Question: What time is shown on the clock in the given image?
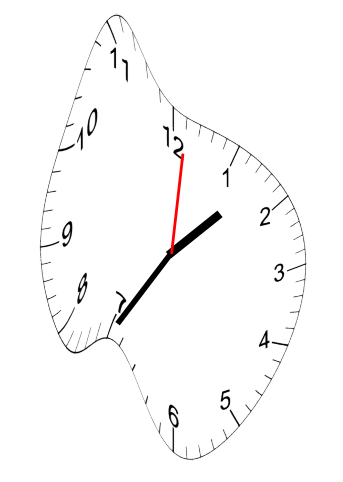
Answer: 01:35:01